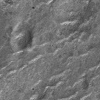
Atmospheric dust classification: not_dusty